Question: I just connected an A6 GSM module and wrote a code to interact with it through the serial monitor connecting at 9600 baud rate. but the character "?" just keeps coming nonstop and nothing else works.
Here is my code:
'''
#include<SoftwareSerial.h>
SoftwareSerial gprs(8, 9);
void setup(){
gprs.begin(9600);
Serial.begin(9600);
}
void loop(){
while (gprs.available())
Serial.write(gprs.read());
while (Serial.available())
gprs.write(Serial.read());
}
'''

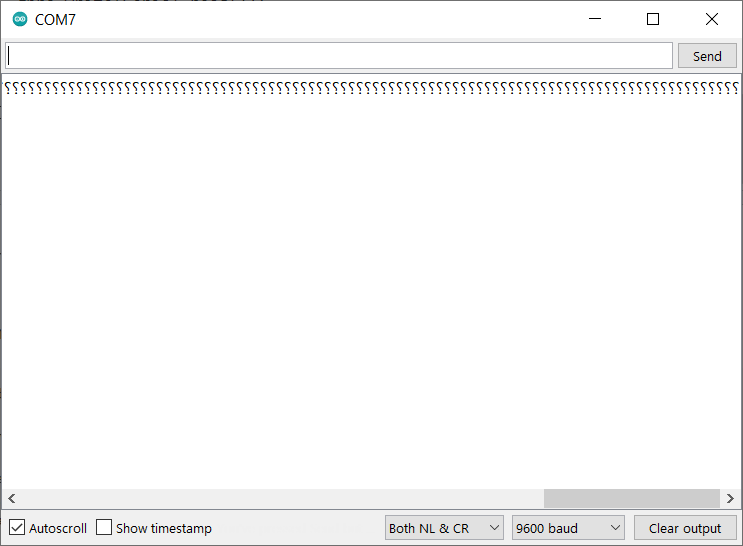
Answer: I later found you should connect it at 115200 baud rate, and if you want to change the baud rate, command it to do so while you are on default baud rate.
'''
AT+IPR=9600 -- to change it
AT&W -- to save the change
'''
and lowering the baud rate is crucial if using software serial.
(the second command should be sent after reconnecting at 9600, since the first command changes the baud rate)